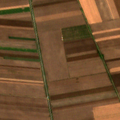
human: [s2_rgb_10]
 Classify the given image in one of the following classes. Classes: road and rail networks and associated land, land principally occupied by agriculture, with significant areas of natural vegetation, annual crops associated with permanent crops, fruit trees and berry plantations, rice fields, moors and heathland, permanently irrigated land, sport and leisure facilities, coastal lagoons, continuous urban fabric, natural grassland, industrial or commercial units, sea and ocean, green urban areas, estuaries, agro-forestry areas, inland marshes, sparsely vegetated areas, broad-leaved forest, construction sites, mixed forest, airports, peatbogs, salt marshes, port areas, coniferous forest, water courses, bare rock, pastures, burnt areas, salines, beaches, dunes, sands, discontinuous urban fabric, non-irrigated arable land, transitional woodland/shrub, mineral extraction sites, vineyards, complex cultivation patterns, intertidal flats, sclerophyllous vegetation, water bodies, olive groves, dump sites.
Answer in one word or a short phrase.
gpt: non-irrigated arable land